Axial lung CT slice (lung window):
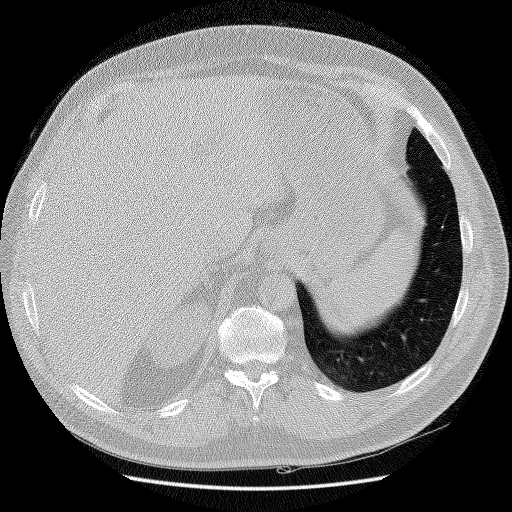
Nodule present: no